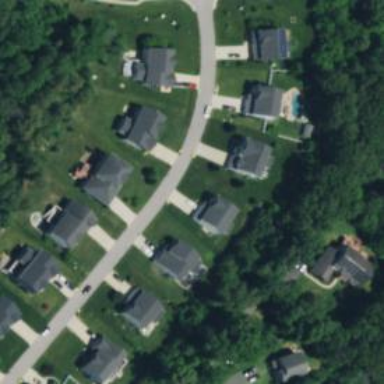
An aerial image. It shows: Driveway.